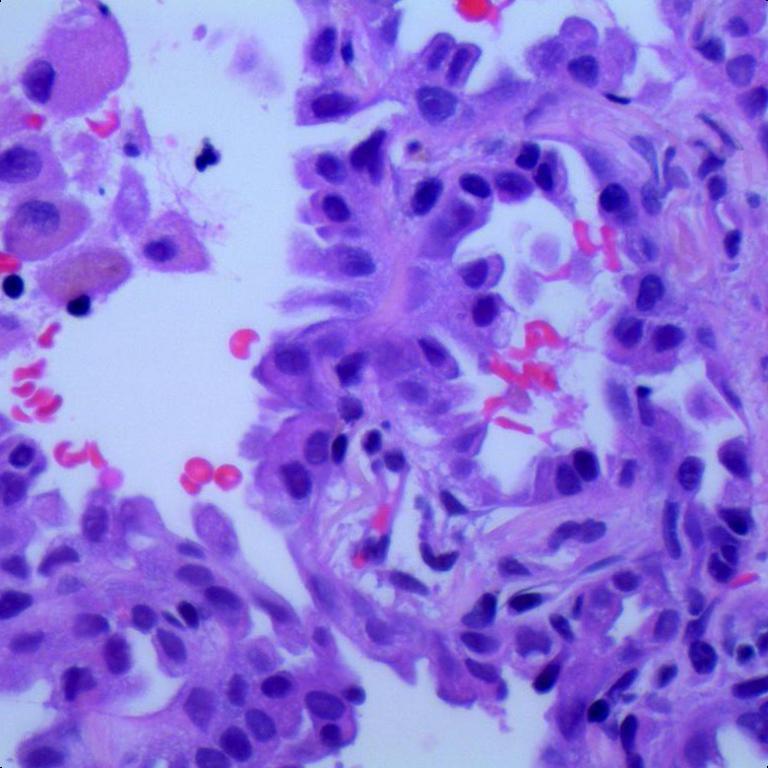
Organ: lung
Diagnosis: adenocarcinomas